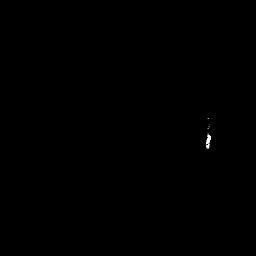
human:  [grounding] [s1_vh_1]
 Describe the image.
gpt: In the satellite image, there is  <ref>1 small ship </ref> <box>[[78, 46, 83, 59, 0]]</box> located at right.